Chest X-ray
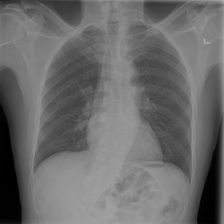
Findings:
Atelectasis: negative
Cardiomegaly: negative
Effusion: negative
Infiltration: positive
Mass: negative
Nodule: negative
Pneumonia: negative
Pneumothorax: negative
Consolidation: negative
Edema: negative
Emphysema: negative
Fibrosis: negative
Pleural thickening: negative
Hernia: negative